Field crop: maize
Growth stage: 2
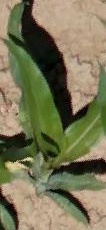
Species: maize